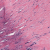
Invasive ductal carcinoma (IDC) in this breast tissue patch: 1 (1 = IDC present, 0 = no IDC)